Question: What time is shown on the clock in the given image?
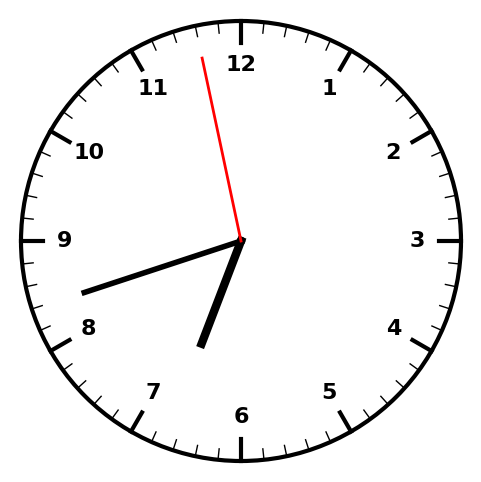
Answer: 06:41:58